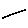
Label: line